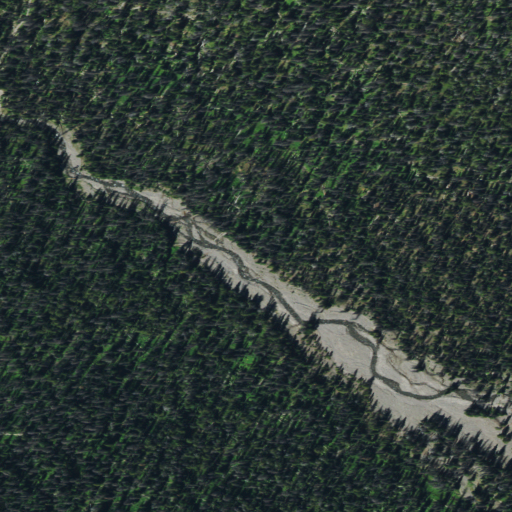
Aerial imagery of valley in Wyoming named West Pocket containing only evergreen forest